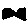
Label: circle